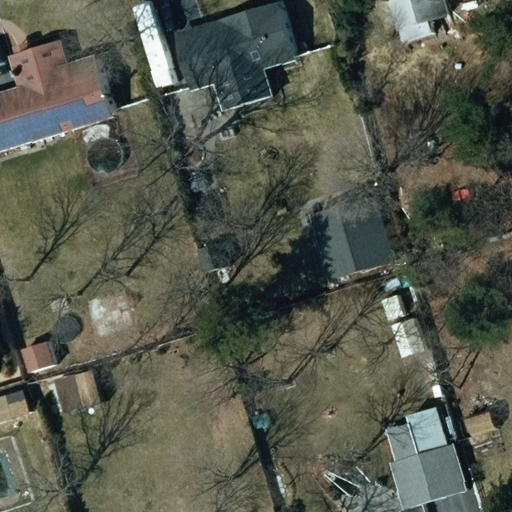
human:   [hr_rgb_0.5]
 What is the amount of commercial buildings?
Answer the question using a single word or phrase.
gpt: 0

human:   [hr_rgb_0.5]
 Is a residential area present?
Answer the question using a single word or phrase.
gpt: yes

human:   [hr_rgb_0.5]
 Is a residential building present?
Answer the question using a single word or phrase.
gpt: yes

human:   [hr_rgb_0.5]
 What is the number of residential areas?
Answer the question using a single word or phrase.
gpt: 1

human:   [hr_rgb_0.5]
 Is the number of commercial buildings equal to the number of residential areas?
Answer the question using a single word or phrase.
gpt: no

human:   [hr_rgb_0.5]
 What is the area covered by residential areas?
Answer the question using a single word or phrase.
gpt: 10619m2

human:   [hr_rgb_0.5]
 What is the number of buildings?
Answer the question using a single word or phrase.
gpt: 9

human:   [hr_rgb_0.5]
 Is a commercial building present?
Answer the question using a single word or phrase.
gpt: no

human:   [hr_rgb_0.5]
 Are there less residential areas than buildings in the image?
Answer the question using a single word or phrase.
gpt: yes

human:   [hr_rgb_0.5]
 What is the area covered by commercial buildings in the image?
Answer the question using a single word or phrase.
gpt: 0m2

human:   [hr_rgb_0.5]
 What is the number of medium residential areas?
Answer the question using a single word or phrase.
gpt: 0

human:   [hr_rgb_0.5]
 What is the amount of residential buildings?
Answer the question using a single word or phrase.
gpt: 5

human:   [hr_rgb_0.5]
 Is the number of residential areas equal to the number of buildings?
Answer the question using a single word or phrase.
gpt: no

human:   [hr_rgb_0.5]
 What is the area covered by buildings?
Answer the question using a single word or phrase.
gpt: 1067m2

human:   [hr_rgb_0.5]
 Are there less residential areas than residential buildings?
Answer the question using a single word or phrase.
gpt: yes

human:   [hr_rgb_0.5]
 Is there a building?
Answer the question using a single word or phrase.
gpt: yes

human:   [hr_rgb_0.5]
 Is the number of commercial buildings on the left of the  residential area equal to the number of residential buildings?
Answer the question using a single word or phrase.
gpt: no

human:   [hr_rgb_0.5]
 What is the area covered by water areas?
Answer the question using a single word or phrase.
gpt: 0m2

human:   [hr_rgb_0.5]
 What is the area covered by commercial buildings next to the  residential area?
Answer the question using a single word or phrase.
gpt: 0m2

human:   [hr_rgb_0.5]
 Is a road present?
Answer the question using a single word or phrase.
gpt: no

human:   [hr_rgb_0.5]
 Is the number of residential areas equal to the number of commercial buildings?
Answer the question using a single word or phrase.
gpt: no

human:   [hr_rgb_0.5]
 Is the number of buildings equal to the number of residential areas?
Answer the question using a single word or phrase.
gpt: no

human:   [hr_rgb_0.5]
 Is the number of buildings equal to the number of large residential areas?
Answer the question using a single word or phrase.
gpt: no

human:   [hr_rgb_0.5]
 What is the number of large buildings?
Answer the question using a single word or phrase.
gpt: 0

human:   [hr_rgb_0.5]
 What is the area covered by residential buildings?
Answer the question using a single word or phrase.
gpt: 953m2

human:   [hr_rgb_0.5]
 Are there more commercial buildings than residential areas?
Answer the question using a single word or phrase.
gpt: no

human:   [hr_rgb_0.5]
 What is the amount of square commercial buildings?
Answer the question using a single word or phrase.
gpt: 0

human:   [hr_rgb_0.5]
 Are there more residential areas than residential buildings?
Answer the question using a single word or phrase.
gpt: no

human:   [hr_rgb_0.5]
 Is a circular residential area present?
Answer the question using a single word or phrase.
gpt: no

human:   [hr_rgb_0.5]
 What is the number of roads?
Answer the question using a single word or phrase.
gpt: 0

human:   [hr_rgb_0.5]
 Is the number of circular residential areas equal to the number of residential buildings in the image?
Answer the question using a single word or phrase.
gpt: no

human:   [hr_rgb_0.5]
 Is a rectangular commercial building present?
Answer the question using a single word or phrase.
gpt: no

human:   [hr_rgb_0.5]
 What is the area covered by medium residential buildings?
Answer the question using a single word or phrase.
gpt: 831m2

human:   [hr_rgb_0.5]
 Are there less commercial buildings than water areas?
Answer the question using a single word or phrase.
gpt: no

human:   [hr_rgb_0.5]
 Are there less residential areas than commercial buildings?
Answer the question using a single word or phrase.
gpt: no

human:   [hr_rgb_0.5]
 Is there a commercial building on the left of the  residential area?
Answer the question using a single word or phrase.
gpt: no

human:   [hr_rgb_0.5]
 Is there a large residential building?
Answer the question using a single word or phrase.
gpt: no

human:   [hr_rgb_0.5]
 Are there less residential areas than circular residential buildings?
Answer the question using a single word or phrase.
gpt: no

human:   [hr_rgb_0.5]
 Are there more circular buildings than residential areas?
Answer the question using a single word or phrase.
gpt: no

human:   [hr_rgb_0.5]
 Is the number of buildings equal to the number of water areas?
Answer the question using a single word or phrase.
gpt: no

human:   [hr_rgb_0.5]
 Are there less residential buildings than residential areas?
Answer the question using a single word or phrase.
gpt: no

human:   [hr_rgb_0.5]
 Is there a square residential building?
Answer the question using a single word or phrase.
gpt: no

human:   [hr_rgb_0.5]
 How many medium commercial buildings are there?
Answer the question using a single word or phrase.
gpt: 0

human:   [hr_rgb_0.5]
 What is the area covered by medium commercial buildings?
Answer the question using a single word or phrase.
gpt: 0m2

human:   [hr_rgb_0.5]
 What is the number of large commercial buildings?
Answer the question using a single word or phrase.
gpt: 0

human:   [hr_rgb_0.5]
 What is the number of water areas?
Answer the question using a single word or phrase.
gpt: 0

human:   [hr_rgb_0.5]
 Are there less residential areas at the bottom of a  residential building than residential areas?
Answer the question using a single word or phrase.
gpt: no

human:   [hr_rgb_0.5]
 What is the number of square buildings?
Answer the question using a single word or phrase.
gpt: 0

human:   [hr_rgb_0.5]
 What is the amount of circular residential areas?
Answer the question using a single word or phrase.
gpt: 0

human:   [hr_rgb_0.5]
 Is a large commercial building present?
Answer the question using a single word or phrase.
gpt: no

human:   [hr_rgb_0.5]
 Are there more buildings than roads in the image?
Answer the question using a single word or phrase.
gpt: yes

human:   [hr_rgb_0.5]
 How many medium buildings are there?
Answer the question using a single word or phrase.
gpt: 3

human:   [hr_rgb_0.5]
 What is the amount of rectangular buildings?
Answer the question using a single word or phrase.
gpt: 4

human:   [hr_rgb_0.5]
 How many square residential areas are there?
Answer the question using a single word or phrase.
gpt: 0

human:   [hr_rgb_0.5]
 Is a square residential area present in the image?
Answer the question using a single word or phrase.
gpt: no

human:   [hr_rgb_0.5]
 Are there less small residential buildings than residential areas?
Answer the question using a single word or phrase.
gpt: no

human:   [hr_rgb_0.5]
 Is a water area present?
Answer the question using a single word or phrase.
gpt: no

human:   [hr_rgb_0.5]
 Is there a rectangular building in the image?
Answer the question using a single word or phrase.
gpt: yes

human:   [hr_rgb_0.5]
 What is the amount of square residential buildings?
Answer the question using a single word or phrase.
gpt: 0

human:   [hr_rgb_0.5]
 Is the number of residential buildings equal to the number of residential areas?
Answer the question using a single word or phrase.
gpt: no

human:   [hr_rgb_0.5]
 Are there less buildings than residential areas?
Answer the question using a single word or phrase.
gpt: no

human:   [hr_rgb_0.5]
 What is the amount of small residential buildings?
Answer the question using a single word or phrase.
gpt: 2

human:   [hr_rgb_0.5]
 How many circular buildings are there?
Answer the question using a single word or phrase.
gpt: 0

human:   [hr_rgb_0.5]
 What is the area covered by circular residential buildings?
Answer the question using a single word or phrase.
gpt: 0m2